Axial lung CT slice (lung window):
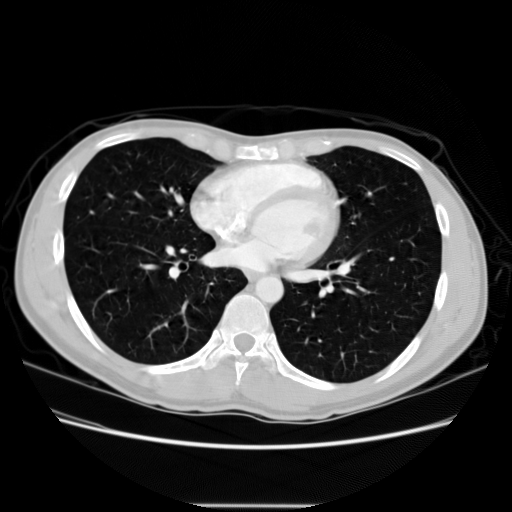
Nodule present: no